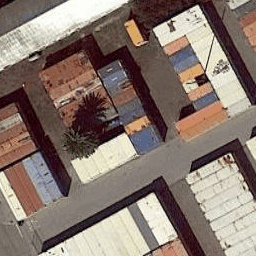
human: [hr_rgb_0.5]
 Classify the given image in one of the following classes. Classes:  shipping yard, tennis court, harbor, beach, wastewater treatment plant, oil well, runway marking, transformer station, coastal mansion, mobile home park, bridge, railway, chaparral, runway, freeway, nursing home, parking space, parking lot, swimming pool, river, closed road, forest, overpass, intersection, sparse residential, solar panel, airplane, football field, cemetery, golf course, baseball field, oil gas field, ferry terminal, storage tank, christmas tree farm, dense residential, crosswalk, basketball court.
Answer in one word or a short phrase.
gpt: shipping yard